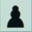
Piece: bP